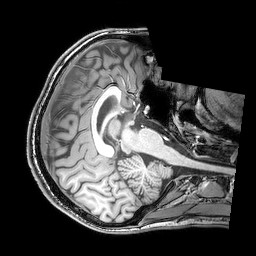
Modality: T1w
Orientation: axial